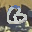
Label: 6